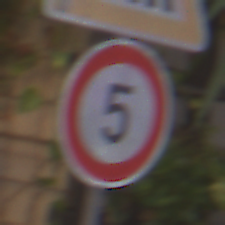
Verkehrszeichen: Geschwindigkeit5
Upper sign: FussgaengerueberwegLinks
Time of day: MorningAfternoon
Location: Outdoor (Urban)
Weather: Clear
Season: NotSpecified
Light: Natural